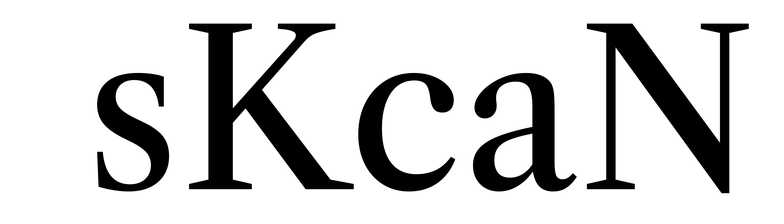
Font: LibreCaslonText_Regular